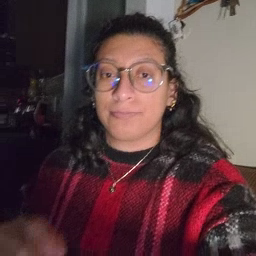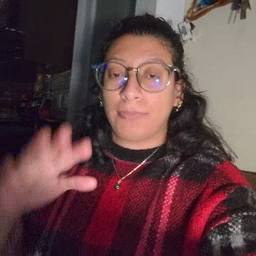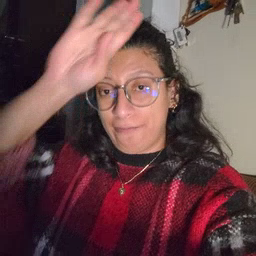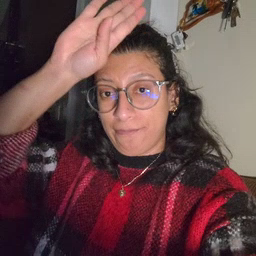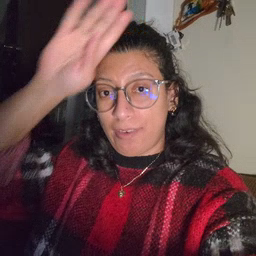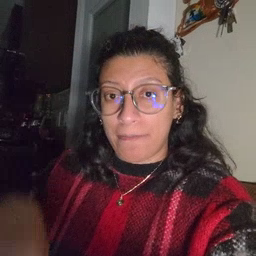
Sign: fireman